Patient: sex F, age 46
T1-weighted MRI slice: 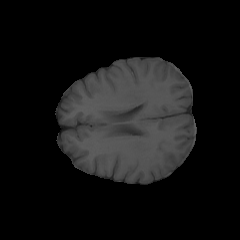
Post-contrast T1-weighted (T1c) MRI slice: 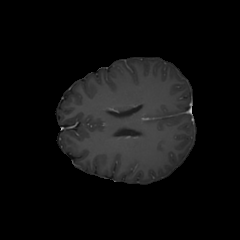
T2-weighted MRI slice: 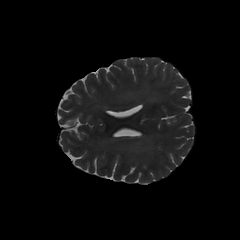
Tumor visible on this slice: no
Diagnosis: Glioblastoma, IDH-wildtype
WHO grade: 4